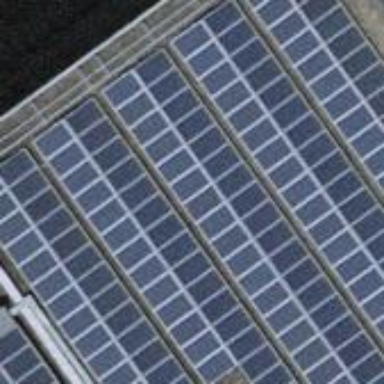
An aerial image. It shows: Solar photovoltaic panel generator.